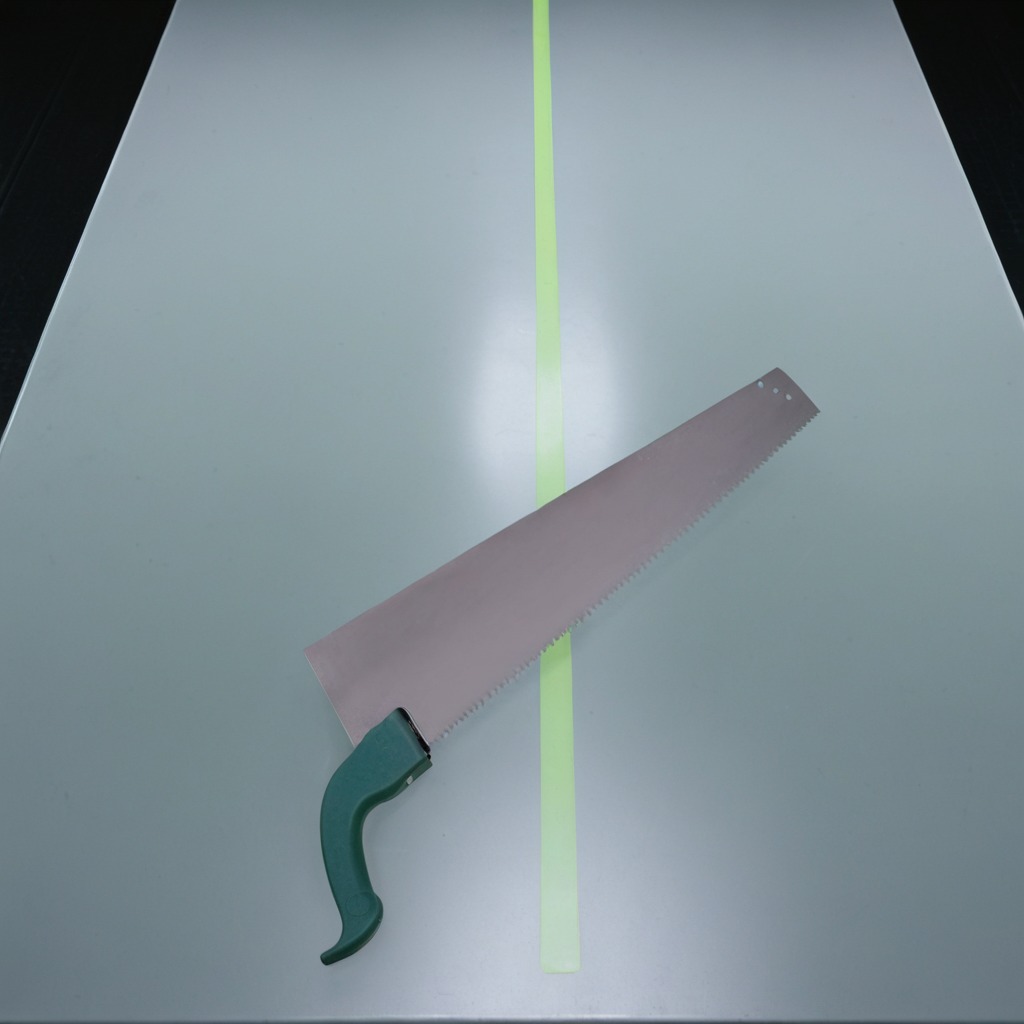
A metal saw is lying on a clean empty table in a railway signal maintenance room.